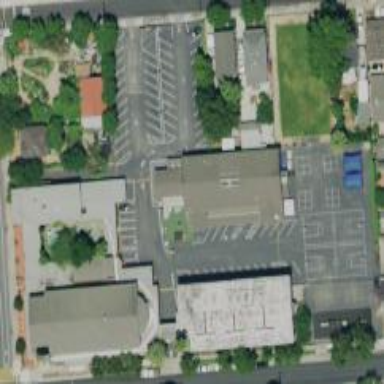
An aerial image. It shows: School.